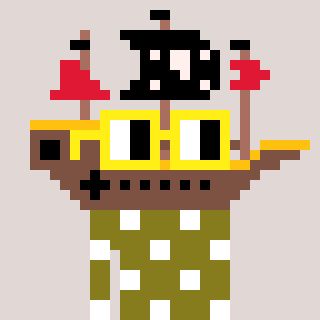
a pixel art character with square yellow glasses, a pirateship-shaped head and a gunk-colored body on a warm background